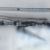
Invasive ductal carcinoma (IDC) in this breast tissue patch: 0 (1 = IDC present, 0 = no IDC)